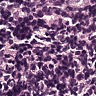
Metastatic tissue present: no